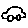
Label: car